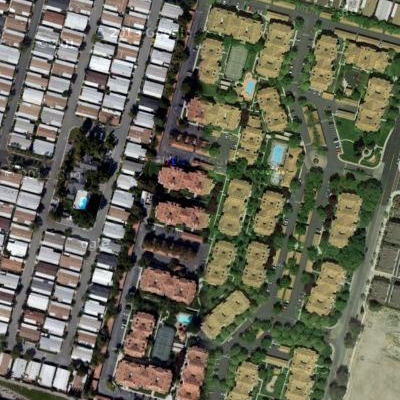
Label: Resident